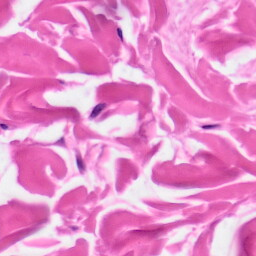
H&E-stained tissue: Skin